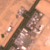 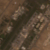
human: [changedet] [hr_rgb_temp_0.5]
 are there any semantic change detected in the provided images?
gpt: More constructions are present in the desert.